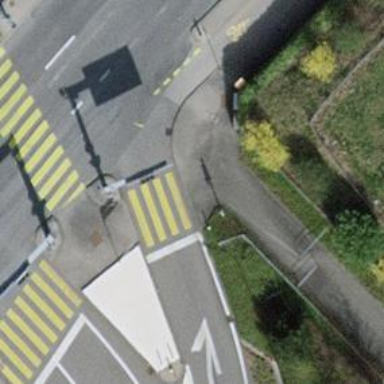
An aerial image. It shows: Road with traffic signals for signaling.